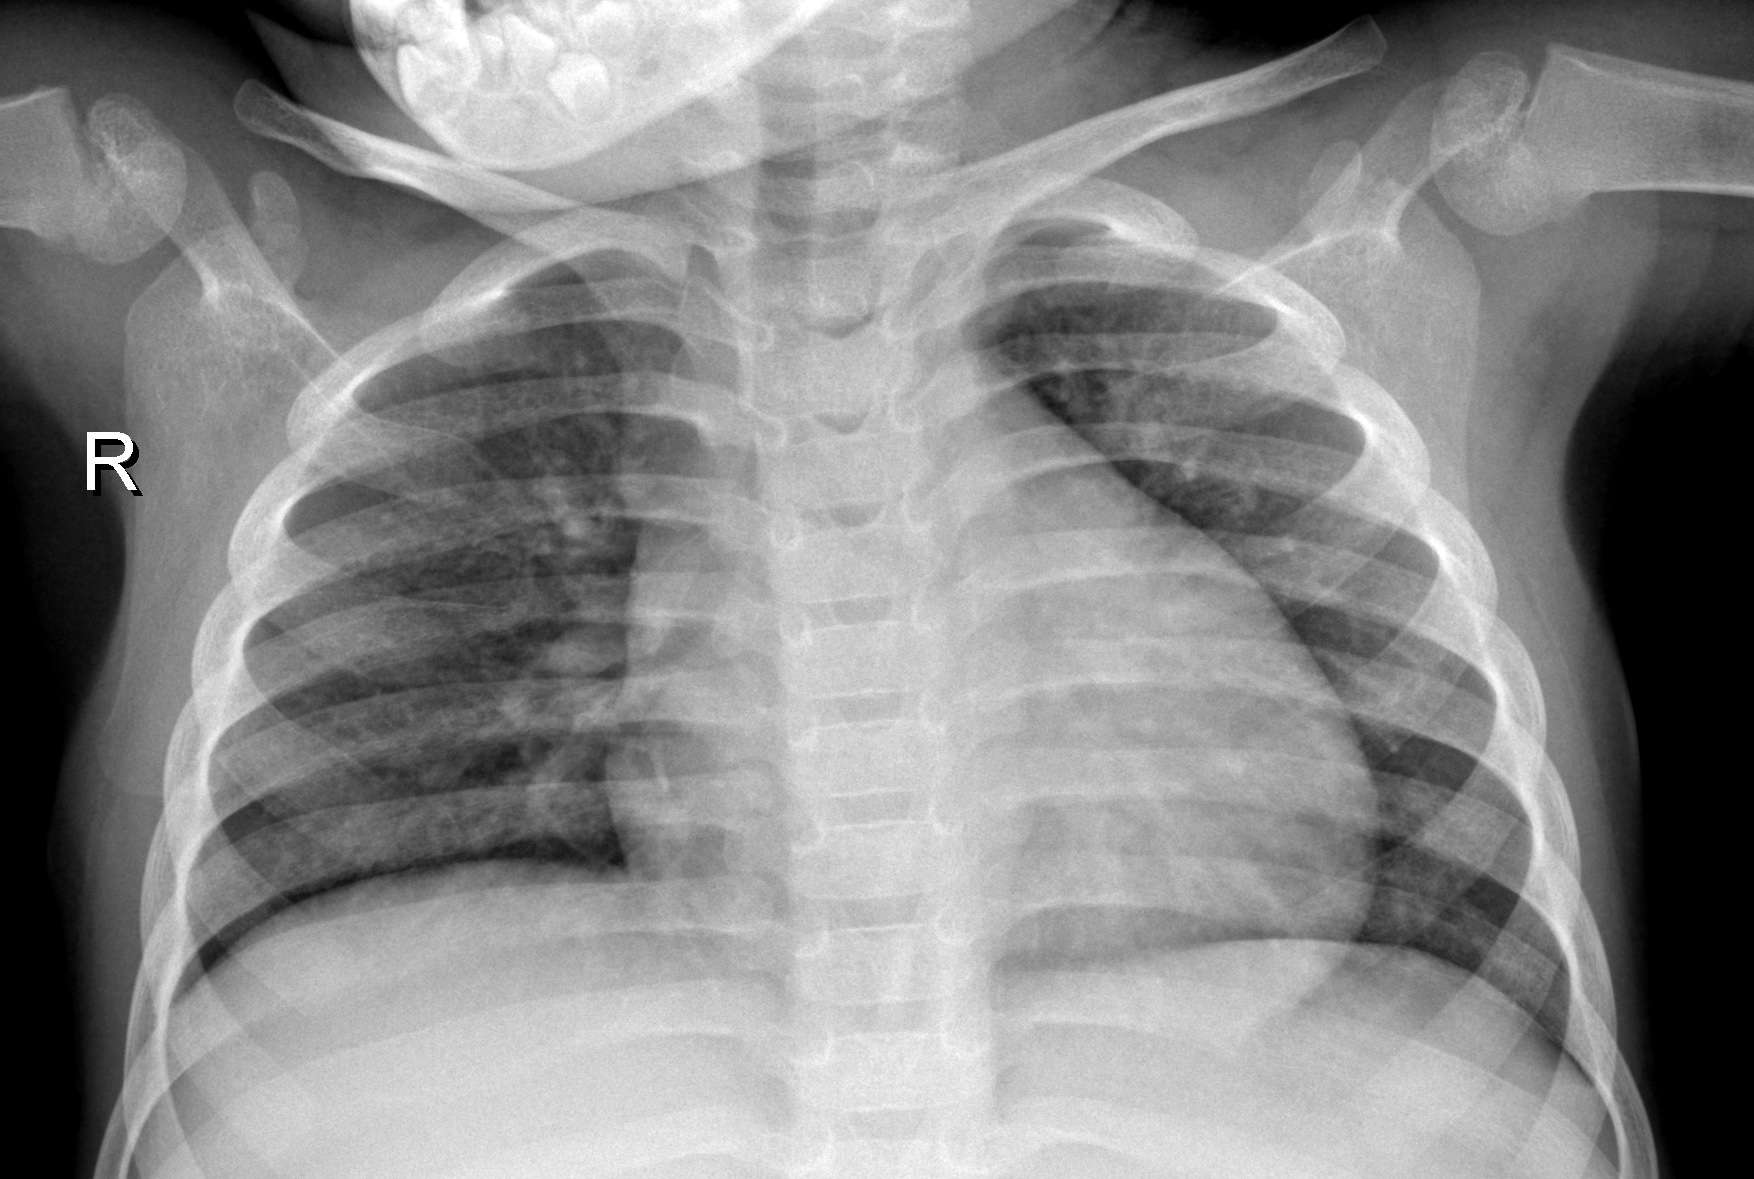
Diagnosis: NORMAL